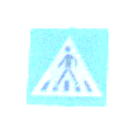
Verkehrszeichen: FussgaengerueberwegRechts
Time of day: MorningAfternoon
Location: Outdoor (Urban)
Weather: Clear
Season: NotSpecified
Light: Natural